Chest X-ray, AP view. Patient: 26 years old, sex M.
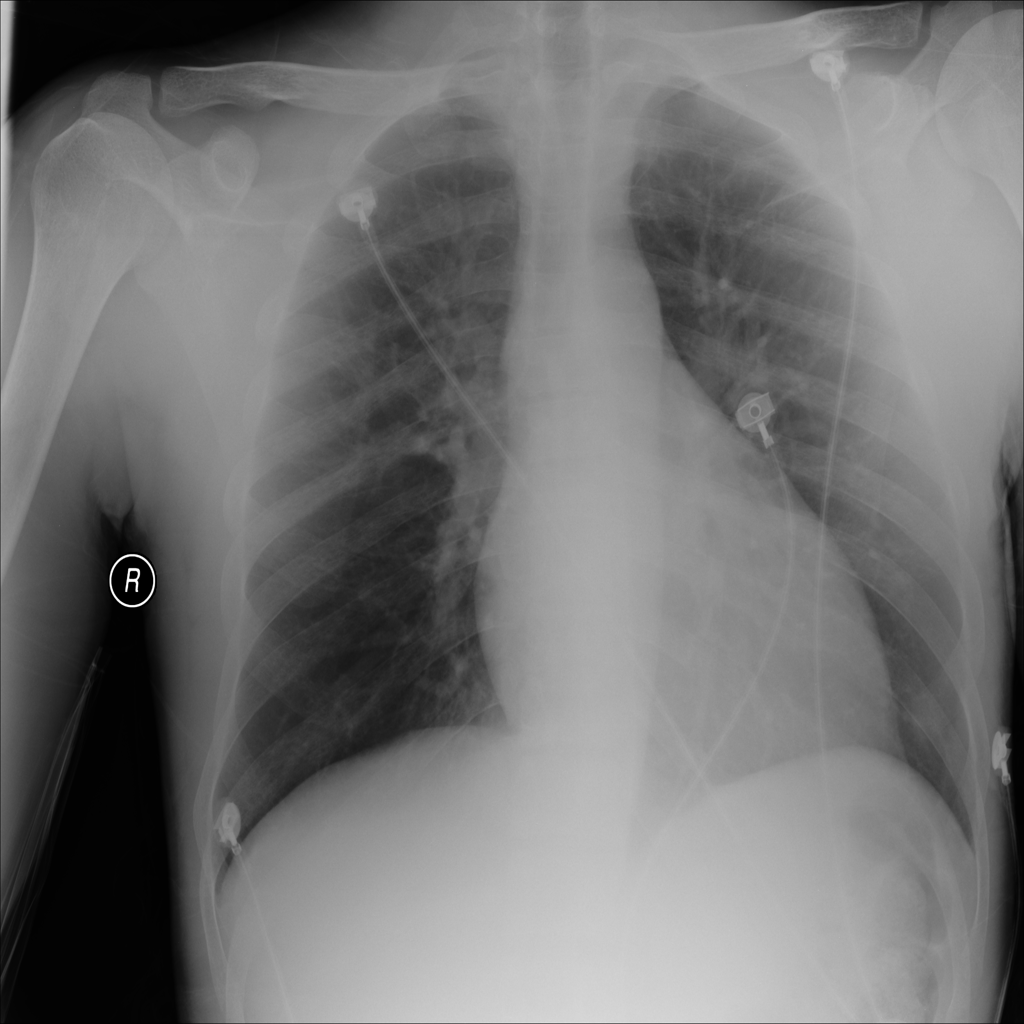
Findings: Cardiomegaly